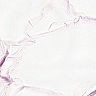
Metastatic tissue present: no